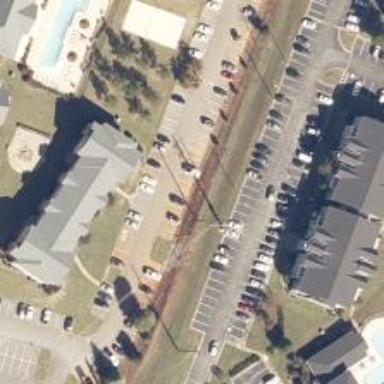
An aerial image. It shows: Power pole.